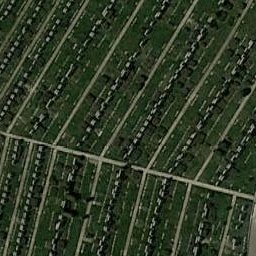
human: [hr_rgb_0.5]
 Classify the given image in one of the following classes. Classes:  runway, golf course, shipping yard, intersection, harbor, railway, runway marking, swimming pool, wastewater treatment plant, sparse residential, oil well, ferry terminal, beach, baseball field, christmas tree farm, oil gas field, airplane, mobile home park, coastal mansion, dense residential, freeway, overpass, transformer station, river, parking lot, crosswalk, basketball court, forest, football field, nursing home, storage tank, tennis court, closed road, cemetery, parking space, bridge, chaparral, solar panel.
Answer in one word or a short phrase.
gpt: cemetery